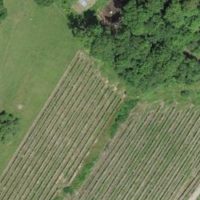
EUNIS habitat code: 40
Species observed at this site:
Melittis melissophyllum